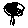
Label: tree